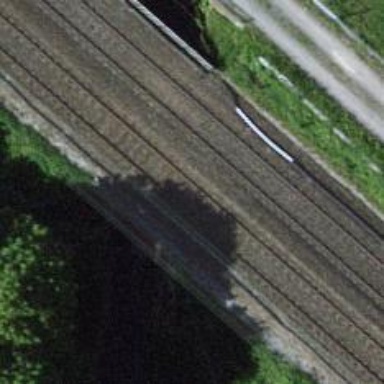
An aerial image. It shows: Railway bridge with electrified contact lines.